Interaction volume radius: 10 \u00c5
Interaction volume height: 30 \u00c5
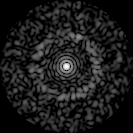
Disorder parameter: 0.8343